Interaction volume radius: 10 \u00c5
Interaction volume height: 30 \u00c5
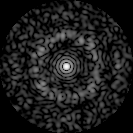
Disorder parameter: 0.76